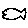
Label: fish